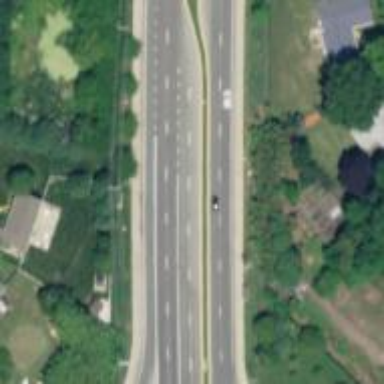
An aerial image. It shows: Primary highway.